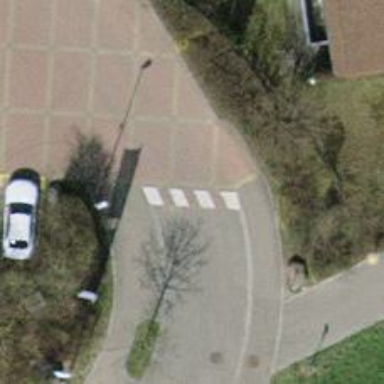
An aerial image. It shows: Bump for traffic calming.